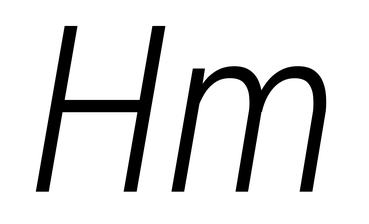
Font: Roboto-Italic_Condensed_Light_Italic